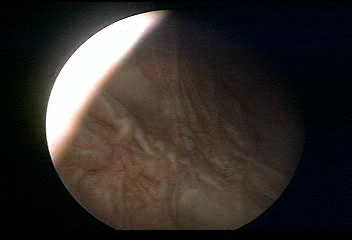
Modality: WLC
Class: Normal mucosa
Bladder cancer association: No